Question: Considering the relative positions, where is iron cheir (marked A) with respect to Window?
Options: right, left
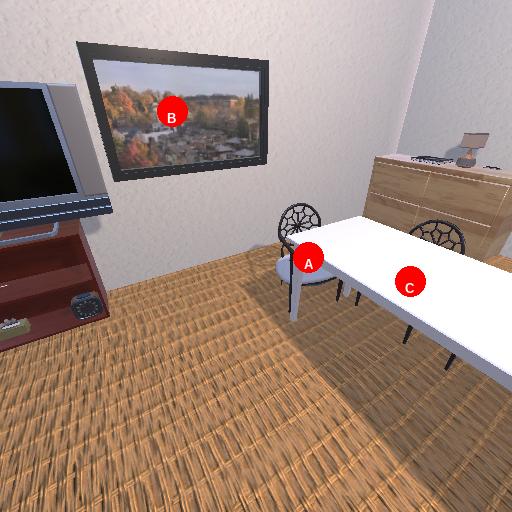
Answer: right